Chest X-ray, PA view. Patient: 71 years old, sex M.
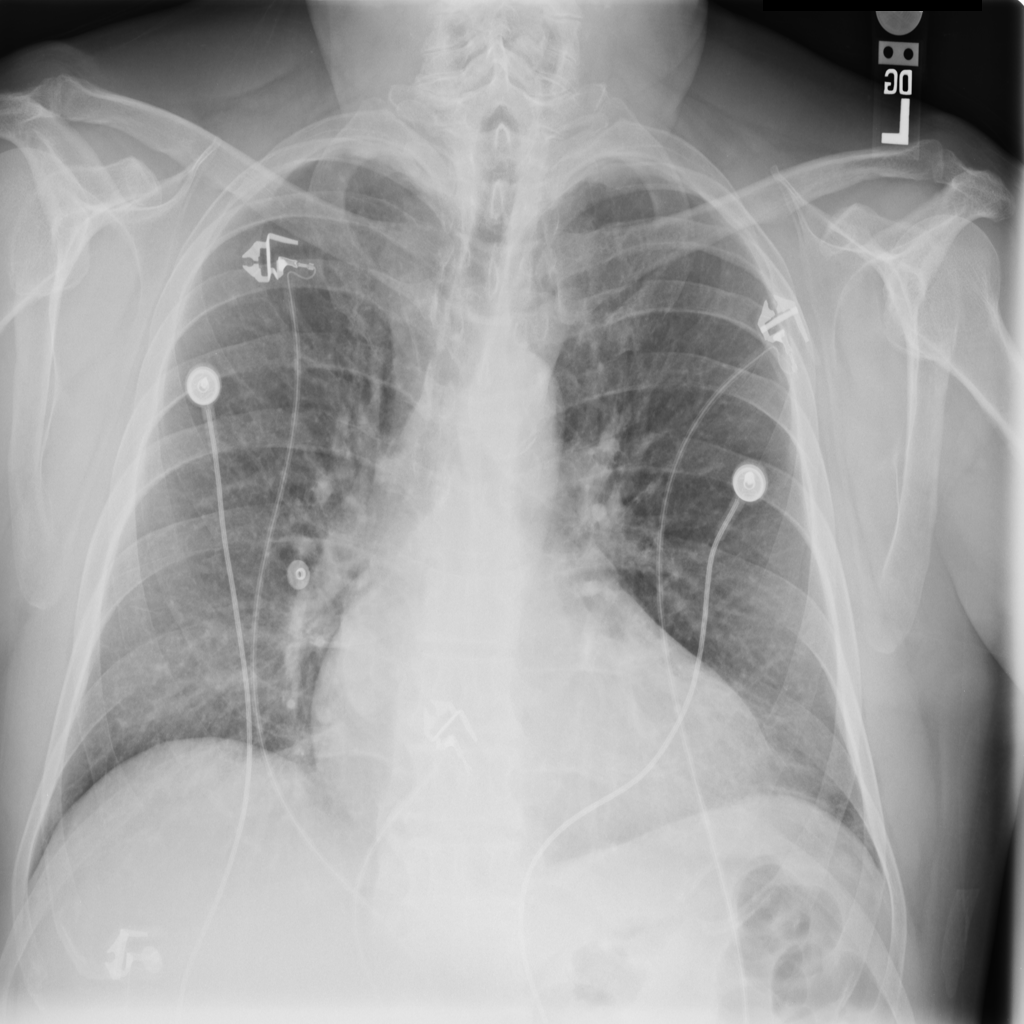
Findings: Cardiomegaly